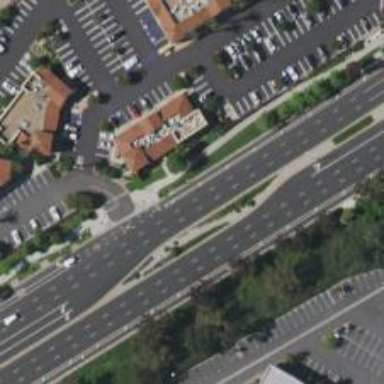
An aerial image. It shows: Secondary road with asphalt surface.